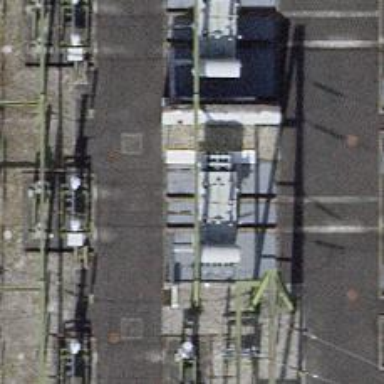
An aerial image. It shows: Insulator used in power equipment.